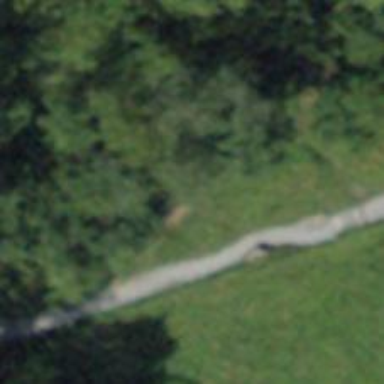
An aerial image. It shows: Bench.